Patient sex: M
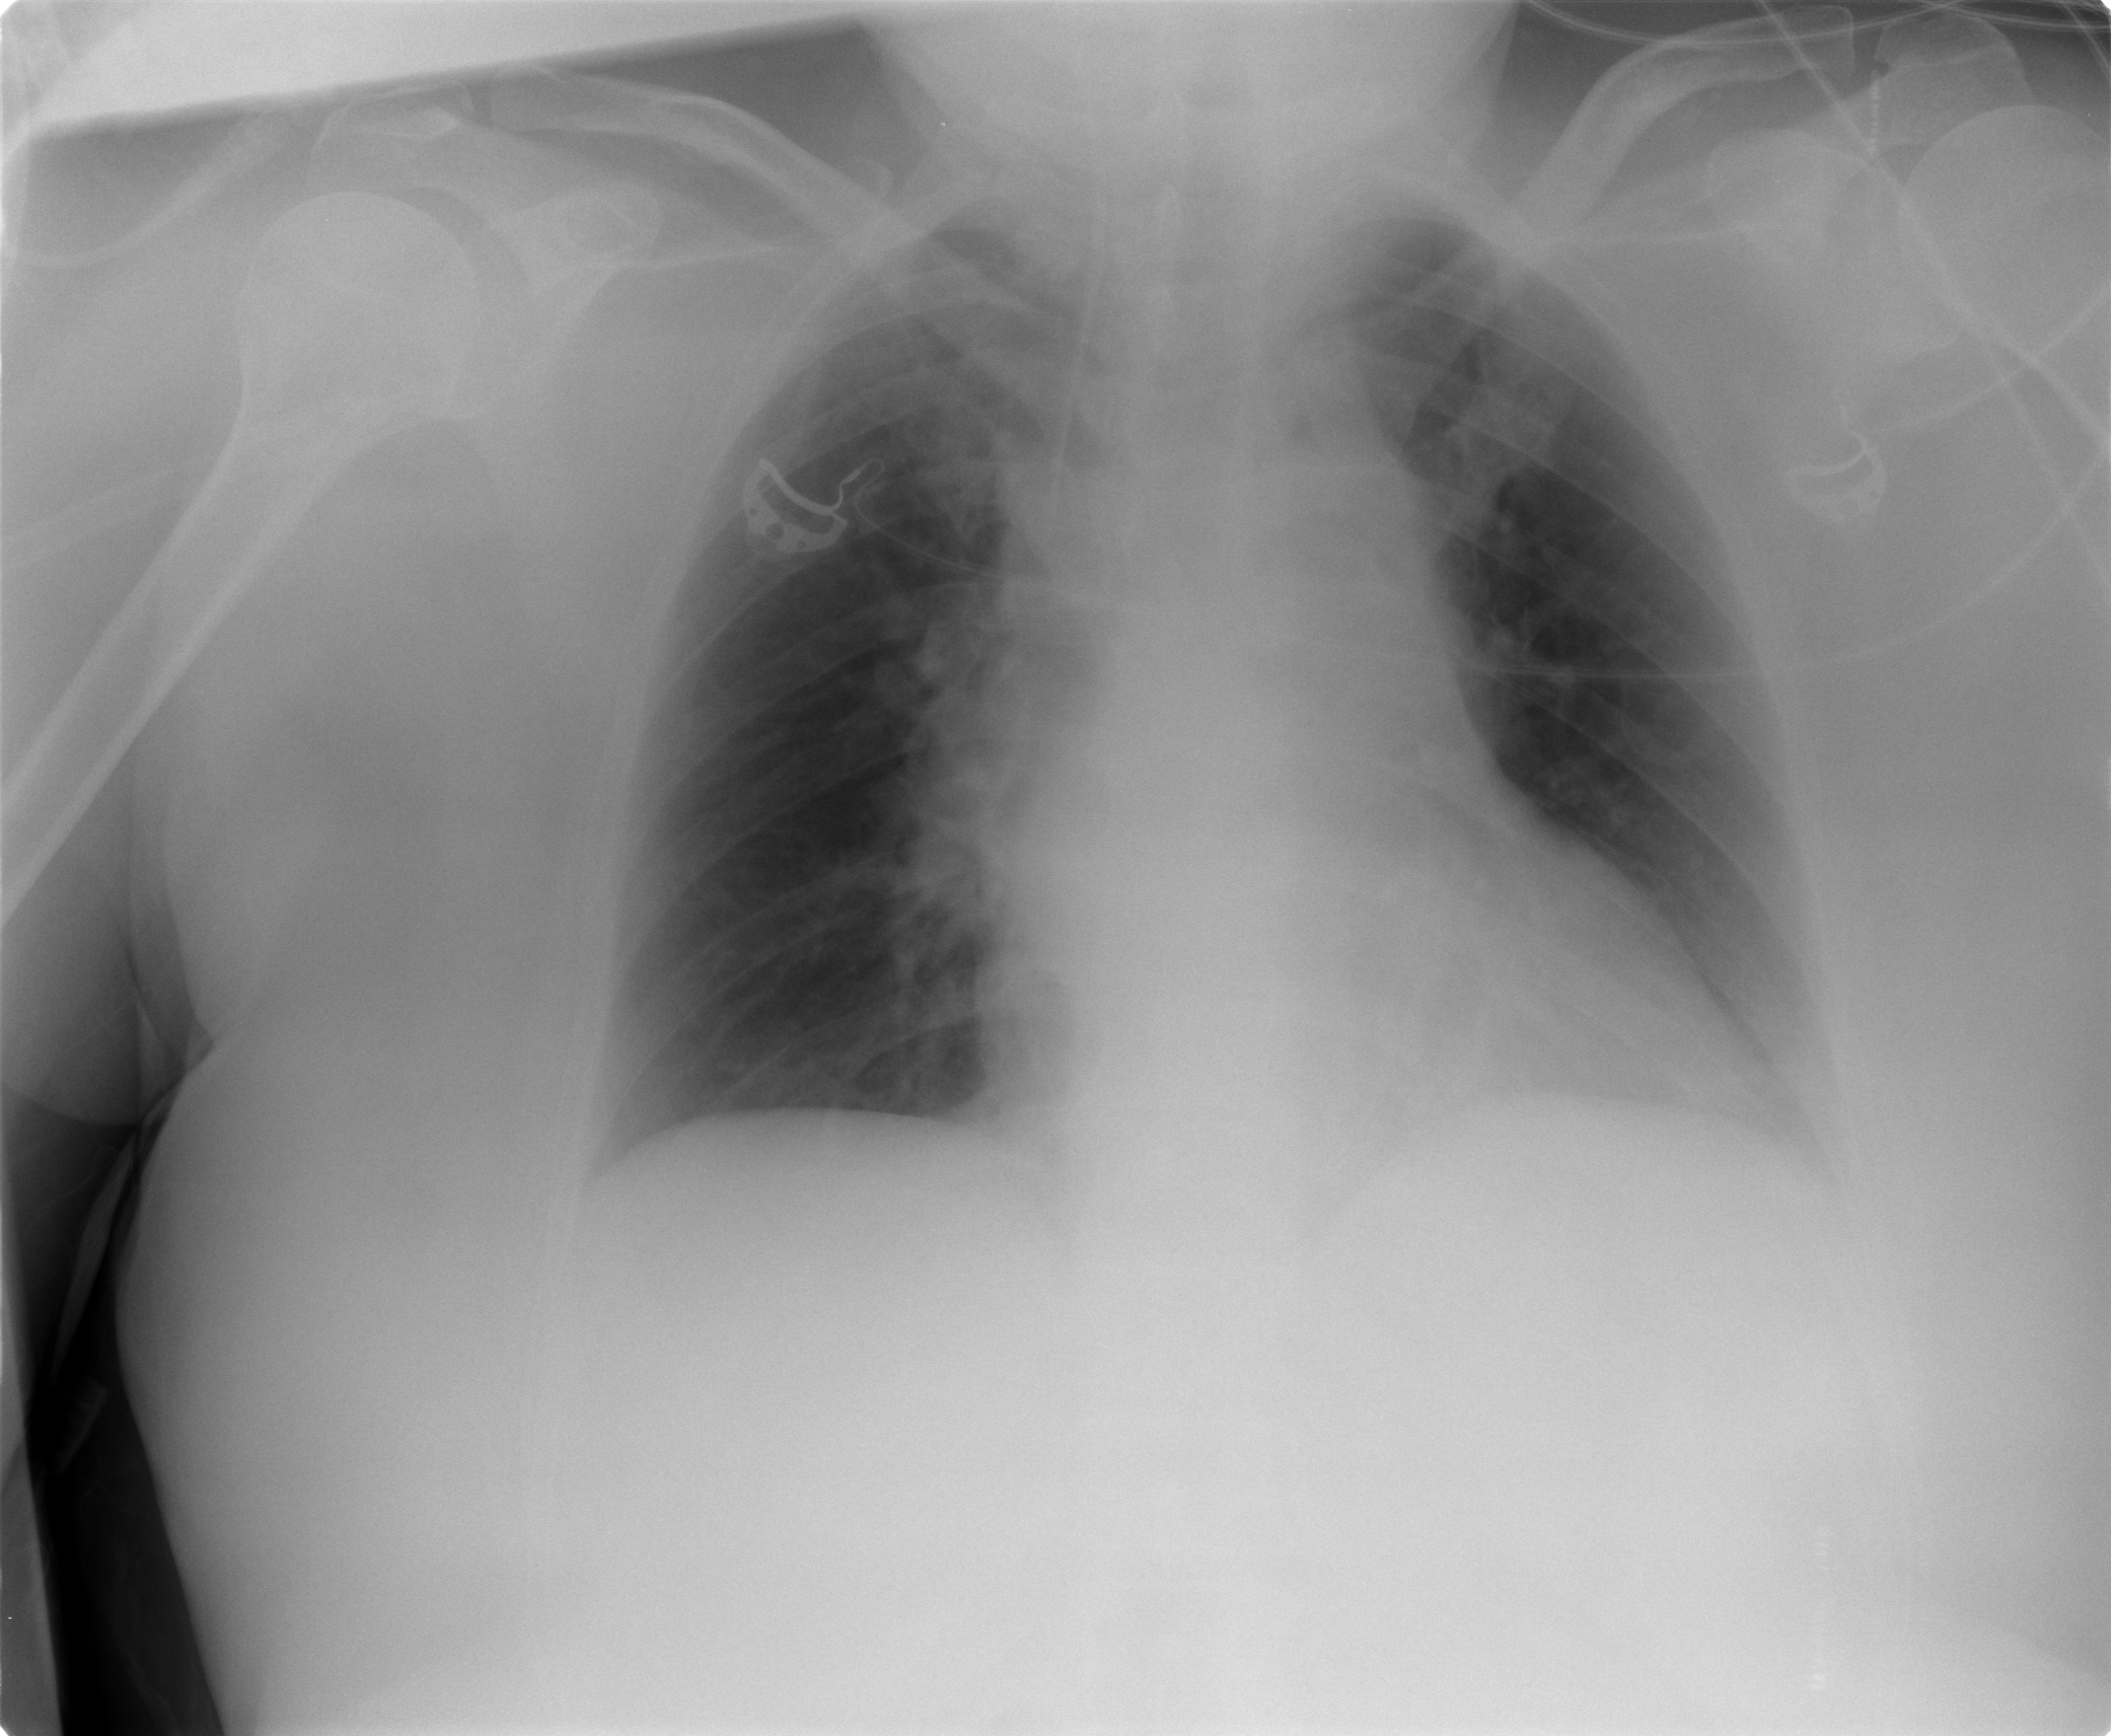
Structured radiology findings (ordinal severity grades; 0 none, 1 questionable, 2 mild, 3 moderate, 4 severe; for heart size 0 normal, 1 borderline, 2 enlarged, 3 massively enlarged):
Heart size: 0
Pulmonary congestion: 2
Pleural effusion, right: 0
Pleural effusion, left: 0
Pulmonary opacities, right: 0
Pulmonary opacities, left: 0
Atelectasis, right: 0
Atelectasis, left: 0